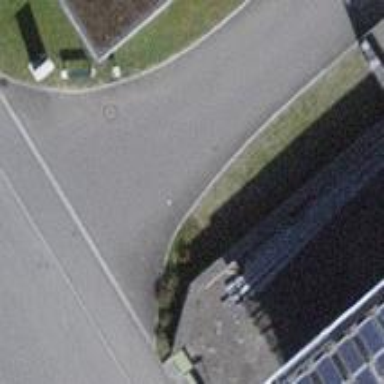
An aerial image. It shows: Gate.